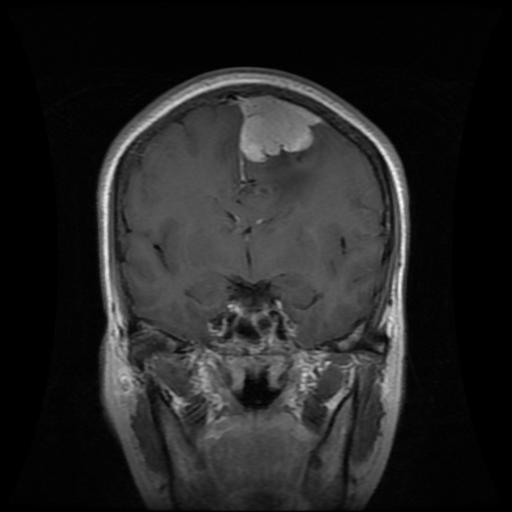
Label: meningioma